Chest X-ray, PA view. Patient: 35 years old, sex M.
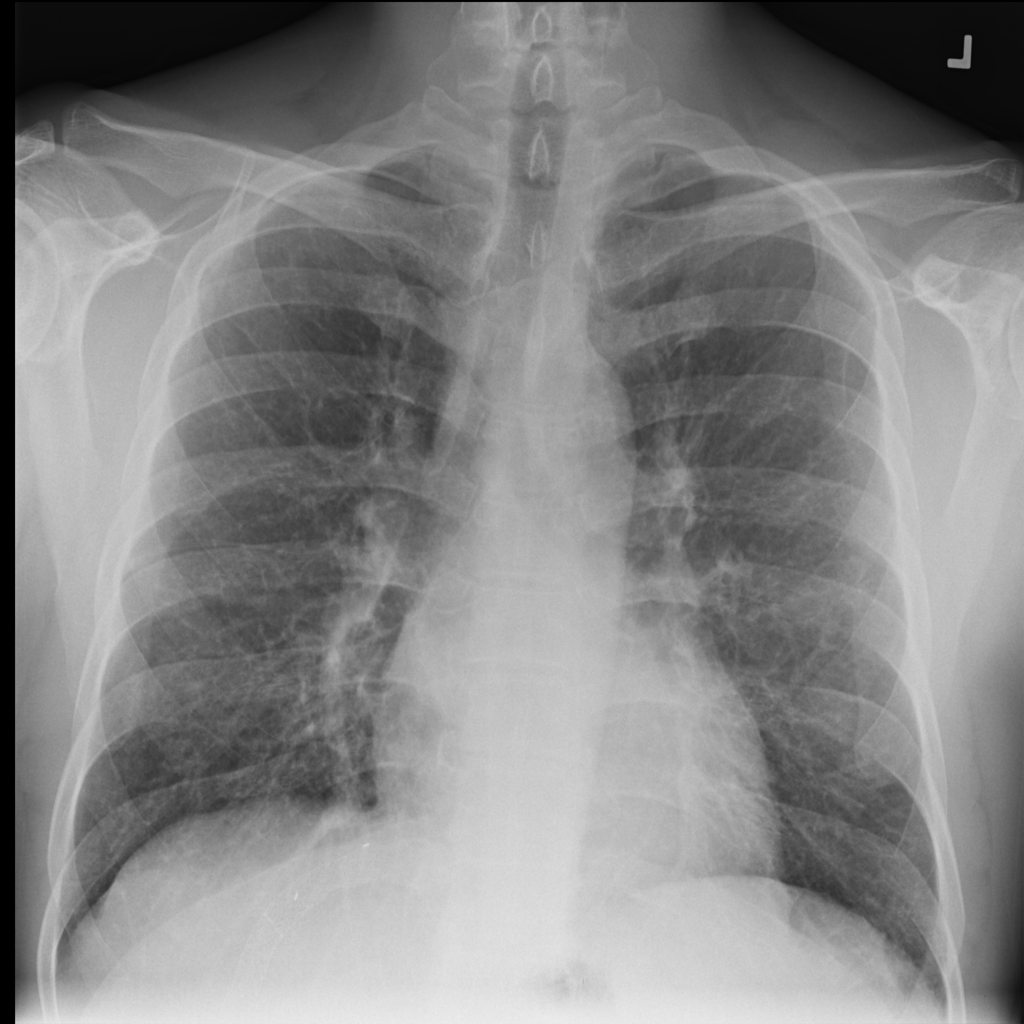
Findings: No Finding